Question: I am getting error in Titanium App, where I am trying to see the object or data in a variable
I wrote only these lines for debugging, and then I am getting error
Screenshot :

'''
console.log(mainwin);
console.log(e);
'''
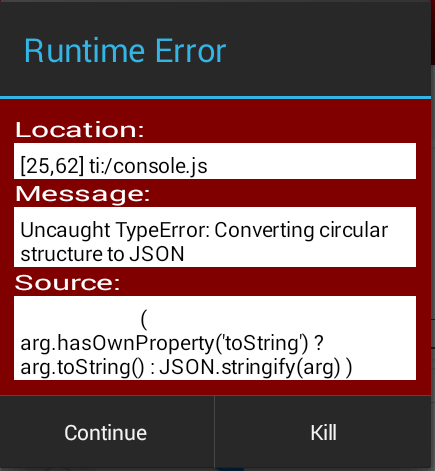
Answer: Some titanium objects cannot be serialized to console using 'toJSON()' method.
That's because the parent object ('Ti.UI.Window') has references to the child objects. The child objects also keep references to the parent object. That's why you're getting circular dependency.
You can run your code in debug mode from Titanium Studio and place some breakpoints (that's working 90% of the time). Alternatively you could narrow down the object you want to explore and log it to console.